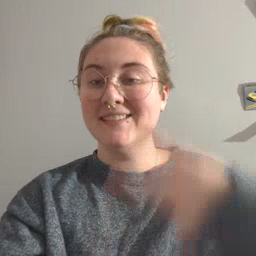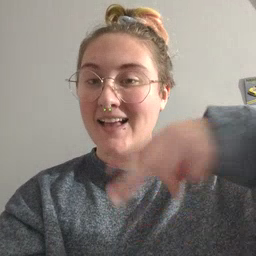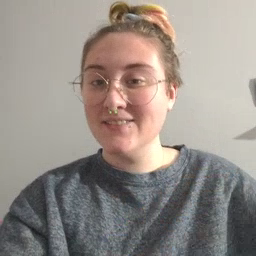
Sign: dance